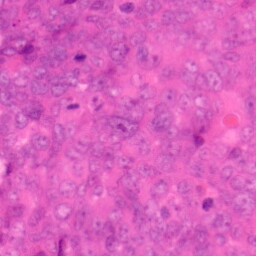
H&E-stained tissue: Colon